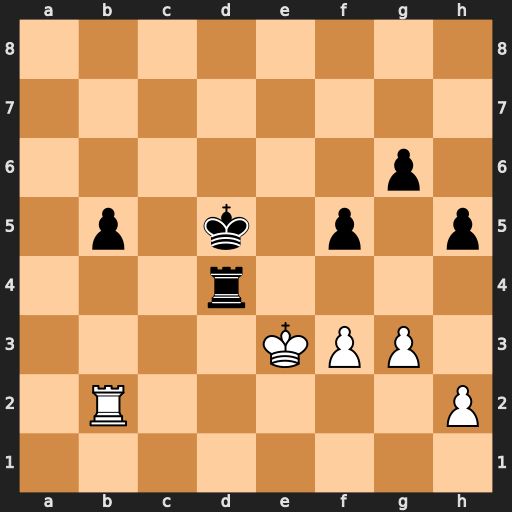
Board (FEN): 8/8/6p1/1p1k1p1p/3r4/4KPP1/1R5P/8
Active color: w
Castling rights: -
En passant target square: -
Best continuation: Rxb5+ Kc4 Rb4+ Kxb4 Kxd4